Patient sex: F
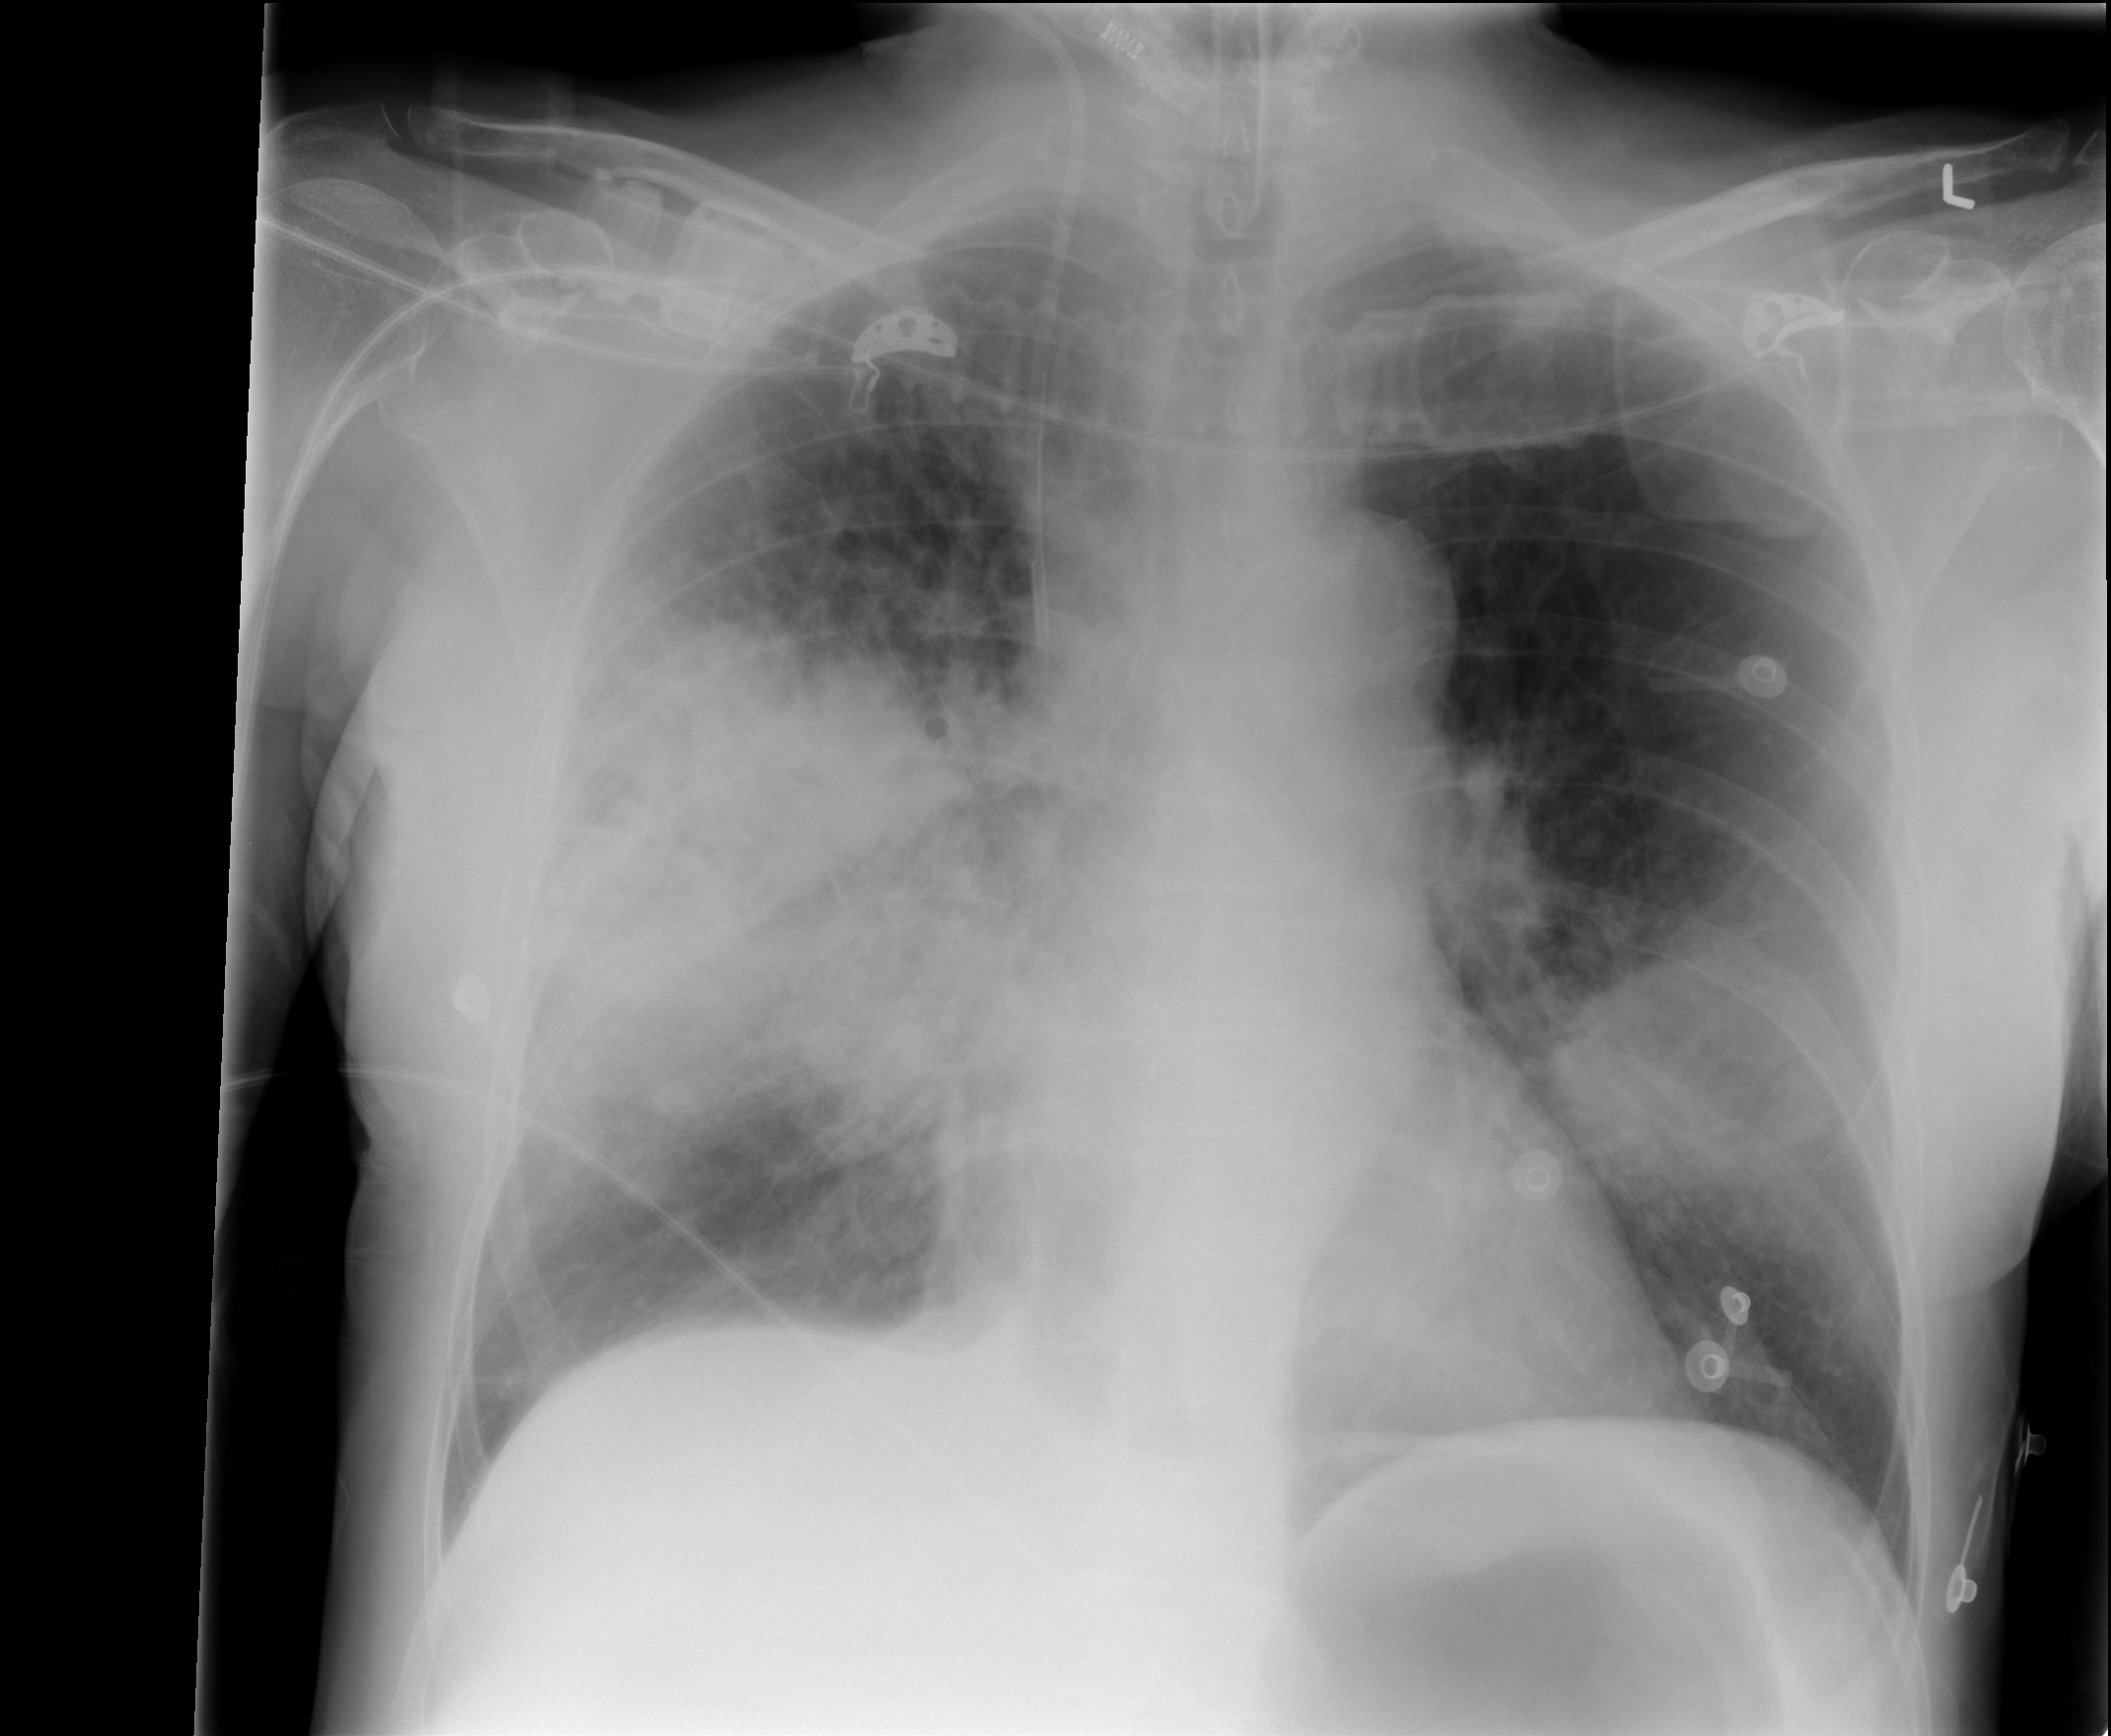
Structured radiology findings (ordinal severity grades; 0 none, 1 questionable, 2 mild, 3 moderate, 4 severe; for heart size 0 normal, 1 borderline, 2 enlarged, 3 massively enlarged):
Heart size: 0
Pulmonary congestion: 0
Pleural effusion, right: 2
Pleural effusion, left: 1
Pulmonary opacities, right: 2
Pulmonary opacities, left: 3
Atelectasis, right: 2
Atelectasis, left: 3